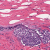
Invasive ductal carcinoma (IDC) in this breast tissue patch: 0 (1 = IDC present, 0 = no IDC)